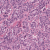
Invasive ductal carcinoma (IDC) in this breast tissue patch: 1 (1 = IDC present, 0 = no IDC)